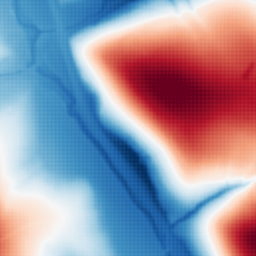
Category: multiscale
Decomposition family: dog
Decomposition parameters: sigma_low: 1
sigma_high: 100
Upsampling method: sinc_blackman
Upsampling parameters: scale: 8
kernel_size: 16
Upsampling scale: 8